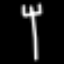
Label: fork